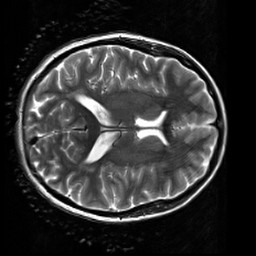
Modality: T2w
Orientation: axial
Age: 31
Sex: female
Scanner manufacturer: siemens
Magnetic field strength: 3 T
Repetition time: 7 s
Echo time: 0.09 s